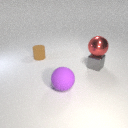
small brown rubber cylinder to the left of large purple rubber sphere